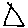
Label: triangle